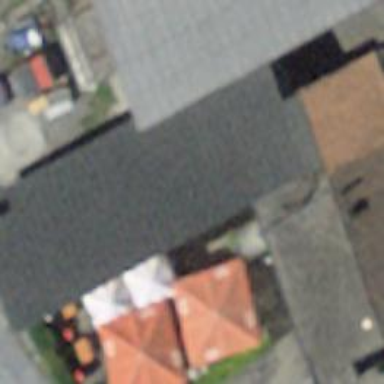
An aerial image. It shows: Restaurant.